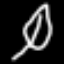
Label: leaf